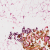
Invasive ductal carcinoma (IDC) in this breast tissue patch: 0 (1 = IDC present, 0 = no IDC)